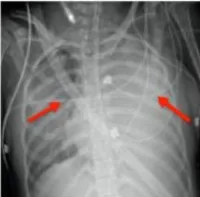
Depiction of chest imaging over the course of treatment. (B) Bedside chest radiograph on February 23 exhibiting diffuse pulmonary infiltration, necessitating veno-venous extracorporeal membrane oxygenation (V-V ECMO) support due to a decrease in oxygenation index despite 100% oxygen support.
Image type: radiology (x_ray)